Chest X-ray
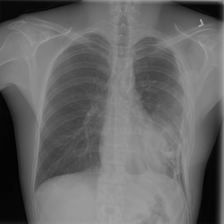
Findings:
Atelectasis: negative
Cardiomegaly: negative
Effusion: negative
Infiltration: negative
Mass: negative
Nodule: negative
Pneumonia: negative
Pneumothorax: negative
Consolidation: negative
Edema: negative
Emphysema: positive
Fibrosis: negative
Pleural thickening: negative
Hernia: negative